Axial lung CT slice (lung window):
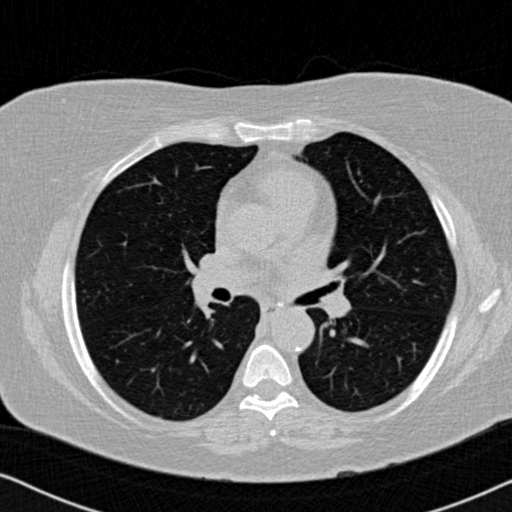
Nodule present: no